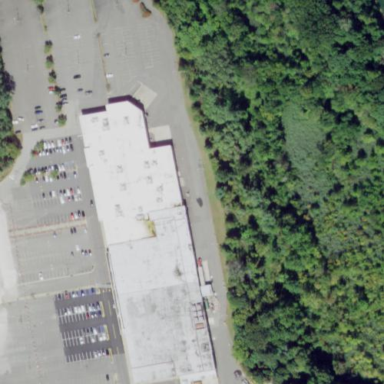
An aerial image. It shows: Commercial building.